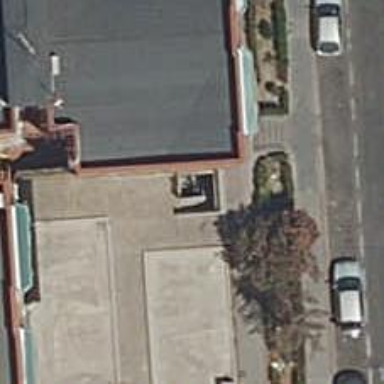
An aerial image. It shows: Parking entrance.